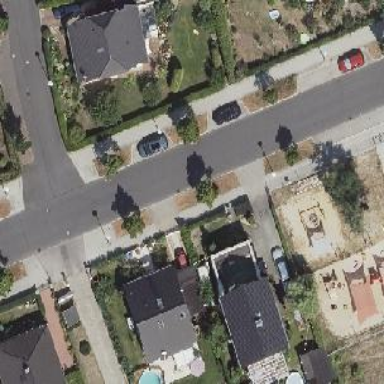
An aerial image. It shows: Residential road with asphalt surface. It has separate sidewalks on both sides and parallel parking lanes on both sides along the street side.